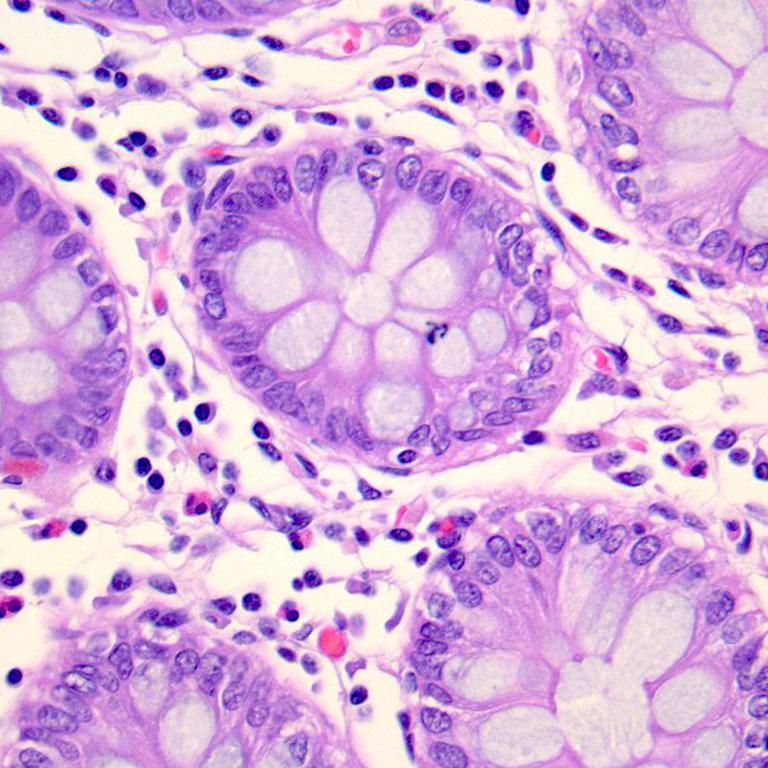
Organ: colon
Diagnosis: benign